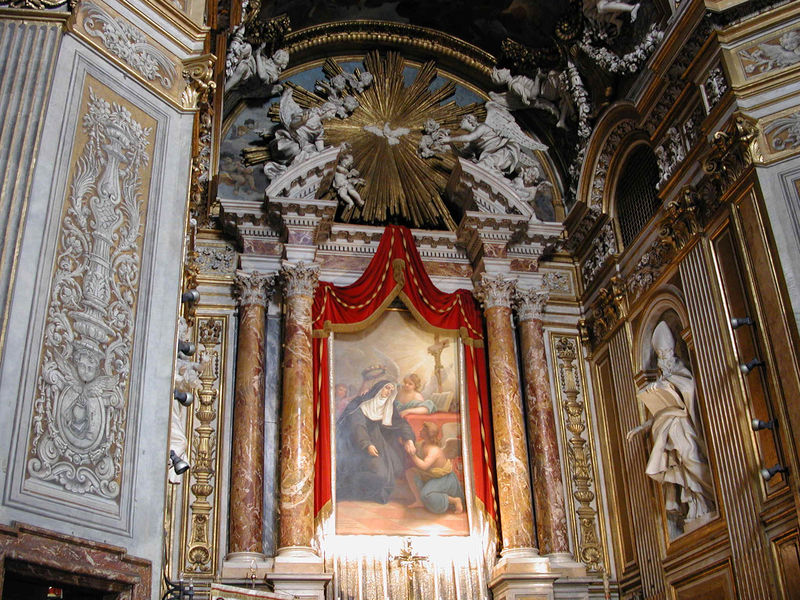
Titel: S. Rita da Cascia
Künstler: Carlo Fontana
Standort: Rom, S. Rita da Cascia (EU - I - Latium)
Schlagwörter: blätter, gemälde, gott, weiß, lampe, lampen, marmor, säule, säulen, blüten, rot, ornament, sockel, bild, vorhang, kirche, sonne, gold, stoff, decke, engel, relief, bogen, figuren, bischof, stuck, foto, glaube, kreuz, stern, dom, strahlen, knien, nonne, beten, altar, kathedrale, heiligenschein, statuen, christus, jesus, kniend, fresko, putten, maria, betend, geschnitzt, überhang, elfenbein, stelen, strahler